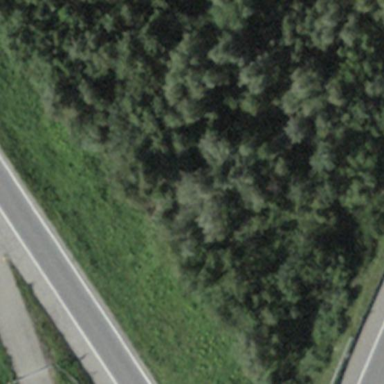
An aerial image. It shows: Forest with mixed types of leaves.